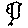
Label: bird